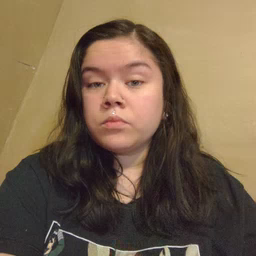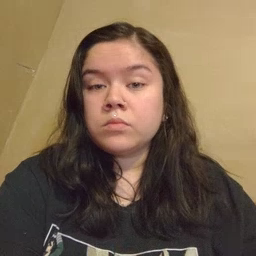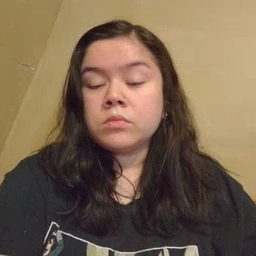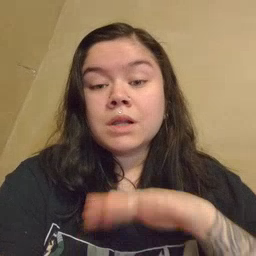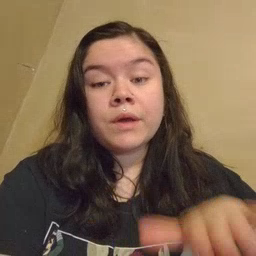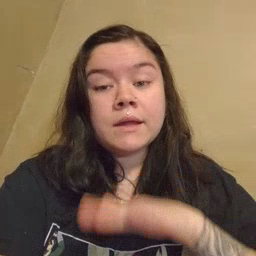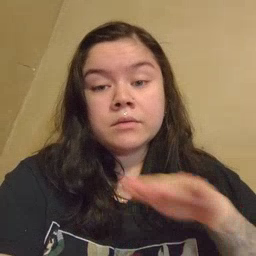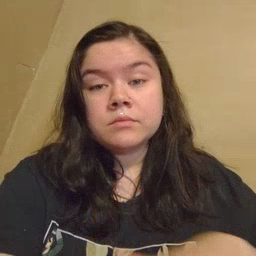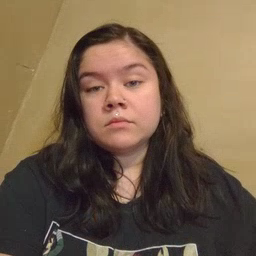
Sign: clean